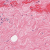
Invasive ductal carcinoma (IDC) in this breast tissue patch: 0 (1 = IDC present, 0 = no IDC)